Aerial crown-view tile of a tropical tree (Barro Colorado Island, Panama), acquired 20250512:
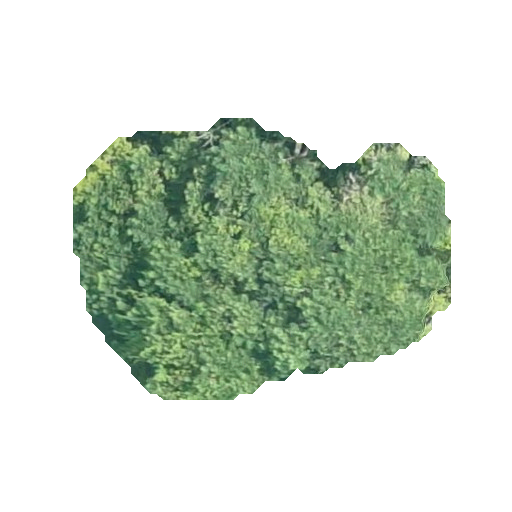
Species: Jacaranda copaia
GBIF accepted scientific name: Jacaranda copaia
Crown area: 120.321 m²